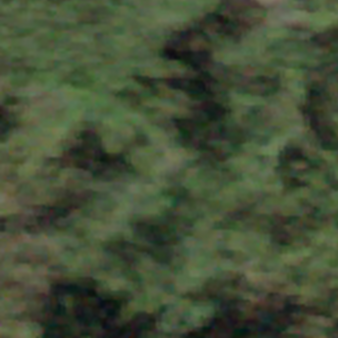
Label: other